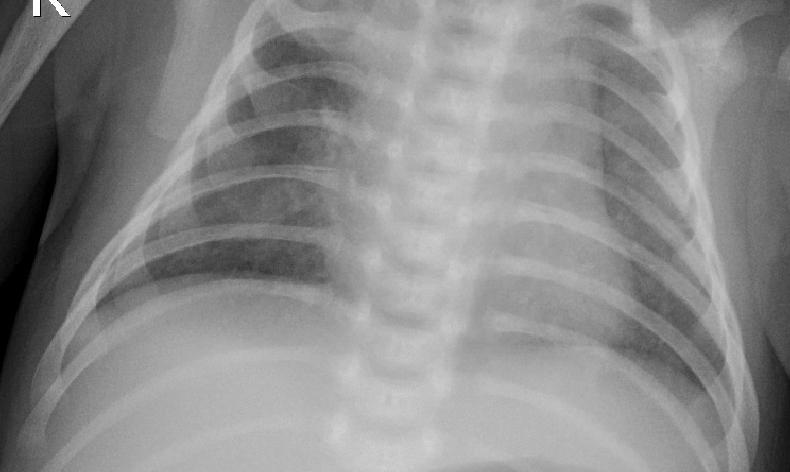
Diagnosis: PNEUMONIA